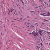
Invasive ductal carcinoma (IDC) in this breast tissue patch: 1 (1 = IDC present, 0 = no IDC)